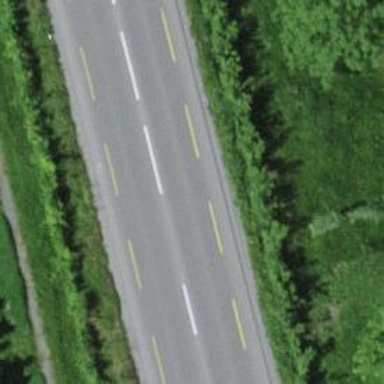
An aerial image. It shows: Primary highway with asphalt surface and designated cycle lane.